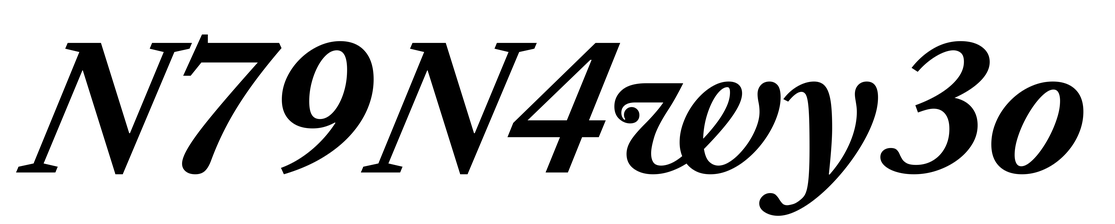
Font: LibreCaslonText-Italic_Bold_Italic